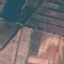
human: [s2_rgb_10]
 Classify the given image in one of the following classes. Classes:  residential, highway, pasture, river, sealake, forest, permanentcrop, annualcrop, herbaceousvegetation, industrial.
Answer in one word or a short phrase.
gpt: PermanentCrop